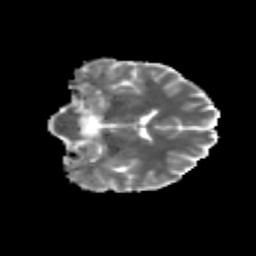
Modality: MD
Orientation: coronal
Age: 24
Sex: male
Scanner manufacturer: siemens
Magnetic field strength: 3 T
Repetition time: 3.5 s
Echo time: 0.125 s